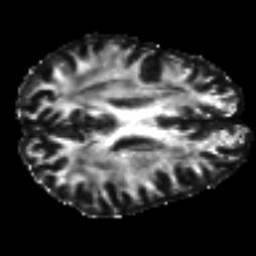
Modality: FA
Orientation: axial
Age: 40
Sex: male
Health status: healthy
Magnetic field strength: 3 T
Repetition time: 8.4 s
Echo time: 0.0926 s